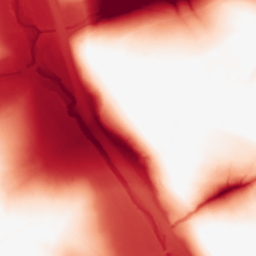
Category: morphological
Decomposition family: tophat
Decomposition parameters: size: 100
mode: black
Upsampling method: bspline
Upsampling parameters: scale: 2
Upsampling scale: 2